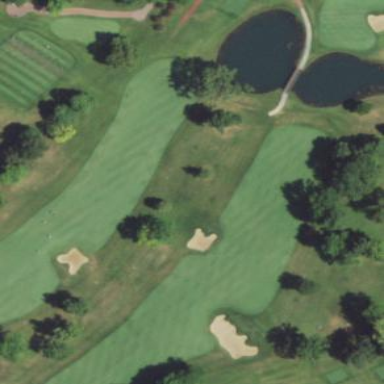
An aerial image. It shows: Well-maintained grassy golf fairway for the sport of golf.